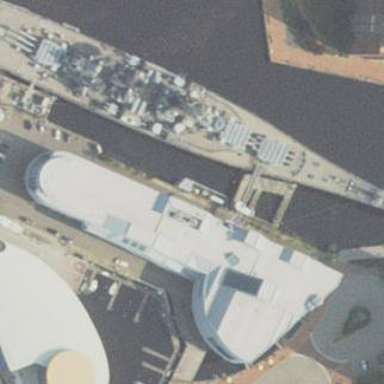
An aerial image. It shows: Museum housed in building.